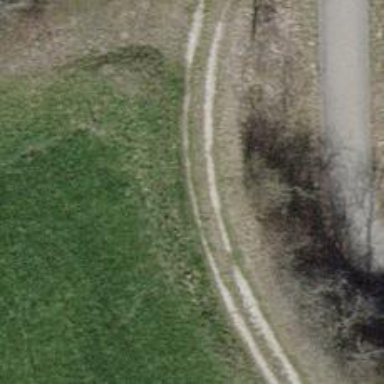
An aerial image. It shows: Compacted grade3 track.